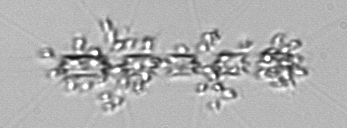
Label: Chaetoceros_didymus_TAG_external_flagellate